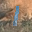
Label: 1